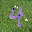
Label: 4